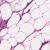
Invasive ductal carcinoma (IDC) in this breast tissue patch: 0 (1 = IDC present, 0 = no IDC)